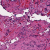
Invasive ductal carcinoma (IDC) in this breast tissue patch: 0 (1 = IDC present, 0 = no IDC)